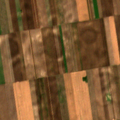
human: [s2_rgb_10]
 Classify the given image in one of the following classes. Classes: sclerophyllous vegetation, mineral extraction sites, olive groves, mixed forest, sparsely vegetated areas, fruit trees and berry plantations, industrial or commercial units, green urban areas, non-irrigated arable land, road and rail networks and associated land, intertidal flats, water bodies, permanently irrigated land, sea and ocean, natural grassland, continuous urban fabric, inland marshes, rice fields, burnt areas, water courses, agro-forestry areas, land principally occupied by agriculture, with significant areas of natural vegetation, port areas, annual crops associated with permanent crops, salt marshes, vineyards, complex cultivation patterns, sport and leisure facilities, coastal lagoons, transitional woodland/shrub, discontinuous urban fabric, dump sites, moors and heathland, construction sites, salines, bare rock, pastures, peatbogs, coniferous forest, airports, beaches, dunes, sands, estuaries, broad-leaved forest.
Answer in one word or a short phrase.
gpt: non-irrigated arable land